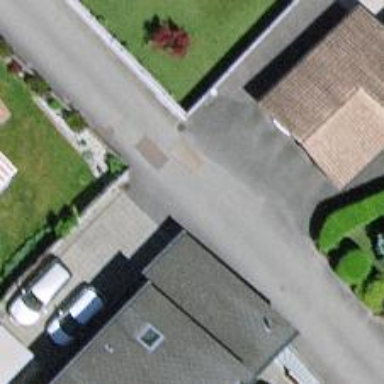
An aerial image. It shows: Living street.